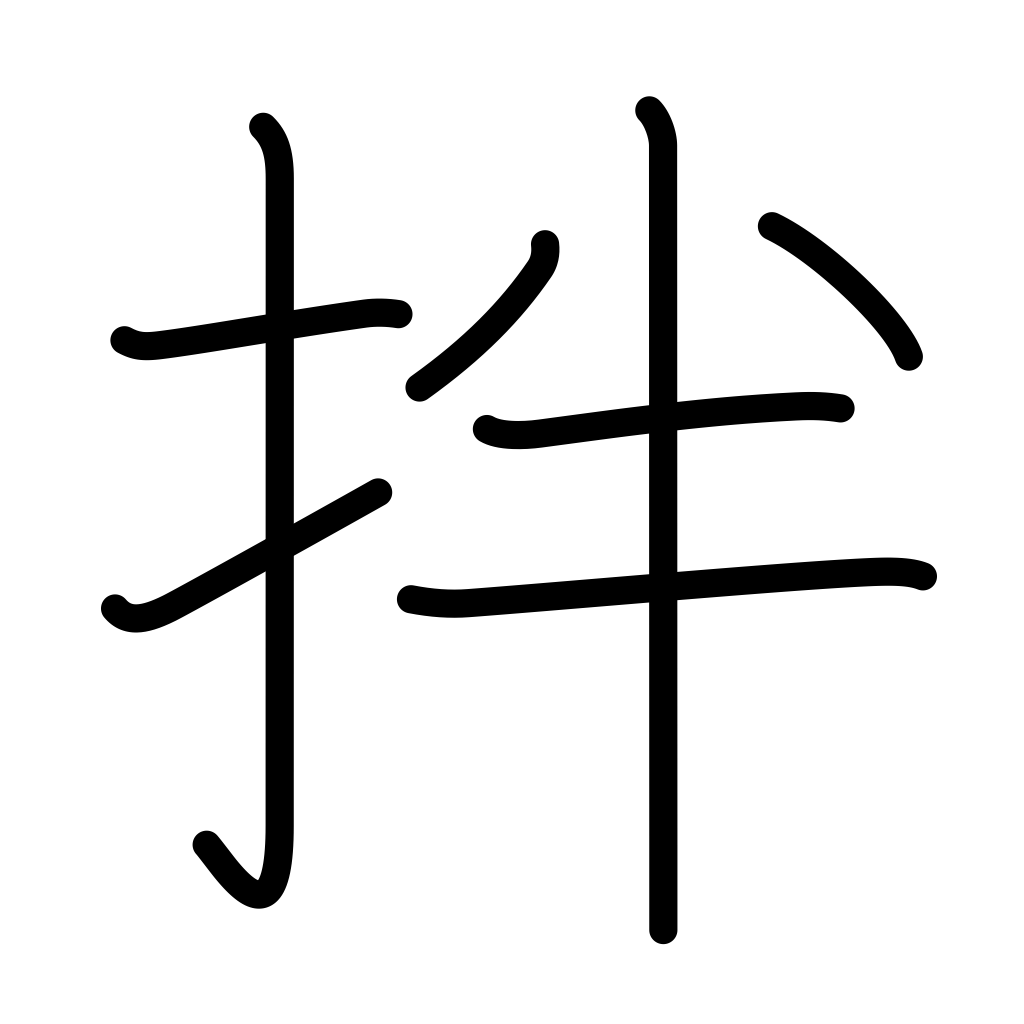
Meaning: stir and mix